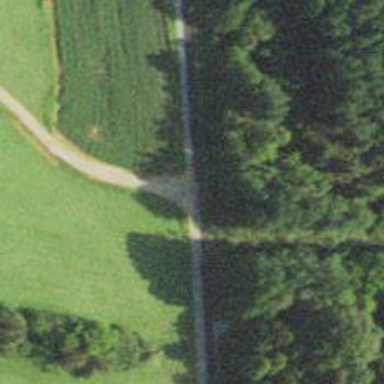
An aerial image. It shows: Tertiary road.